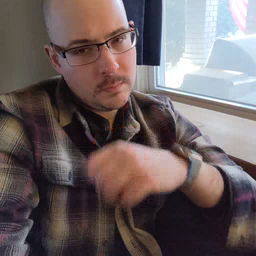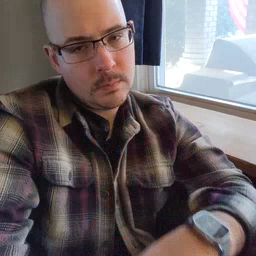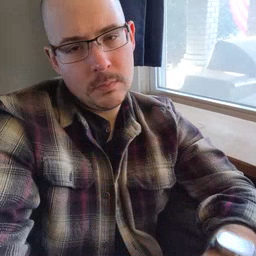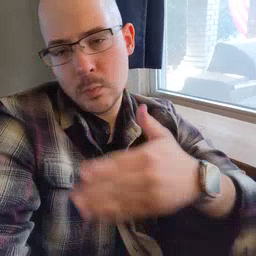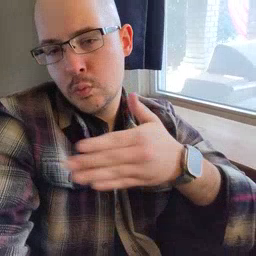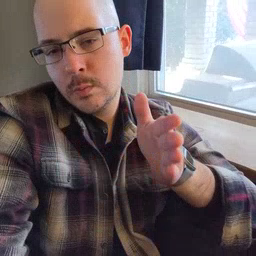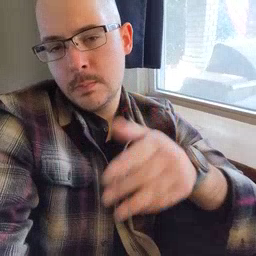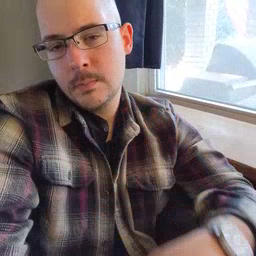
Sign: room